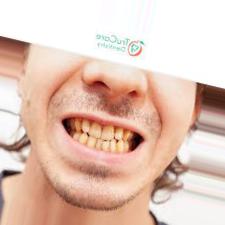
Condition: Tooth Discoloration